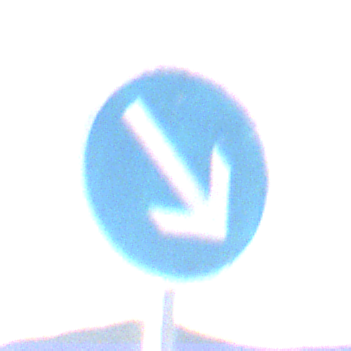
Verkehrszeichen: VorgeschriebeneVorbeifahrtRechts
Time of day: SunriseSunset
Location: Outdoor (Nature)
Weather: Clear
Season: NotSpecified
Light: Natural